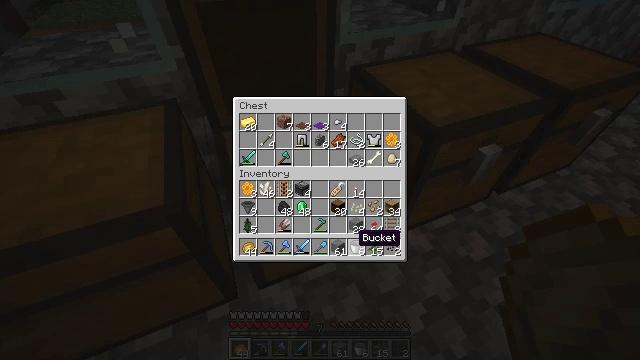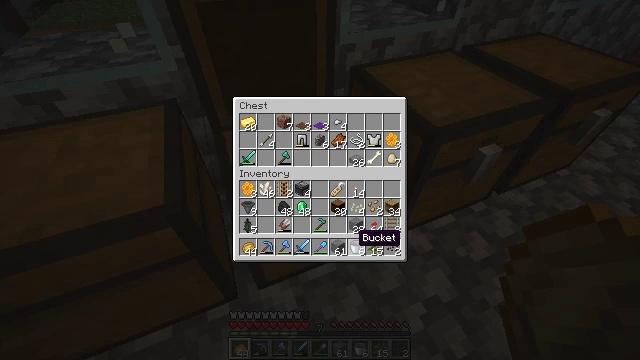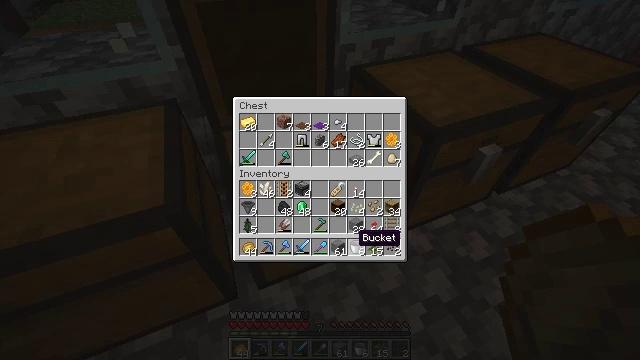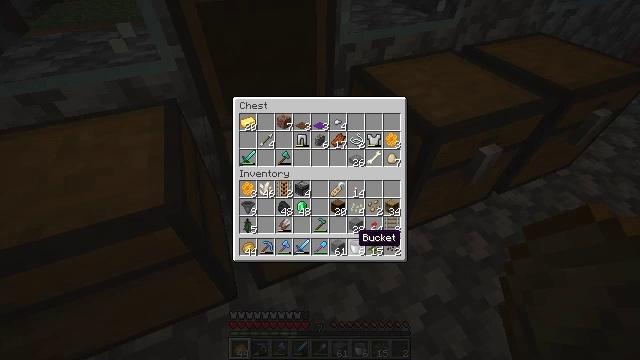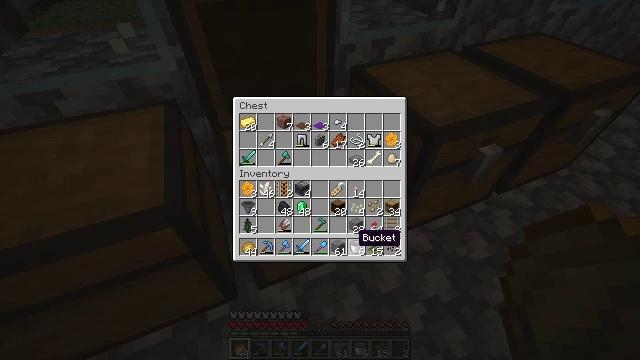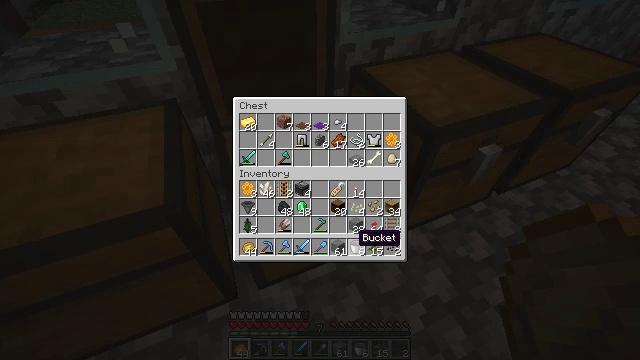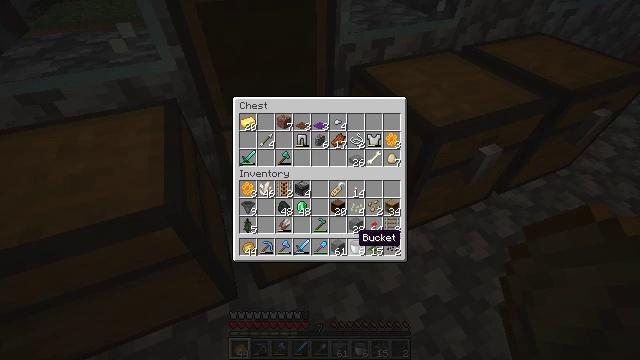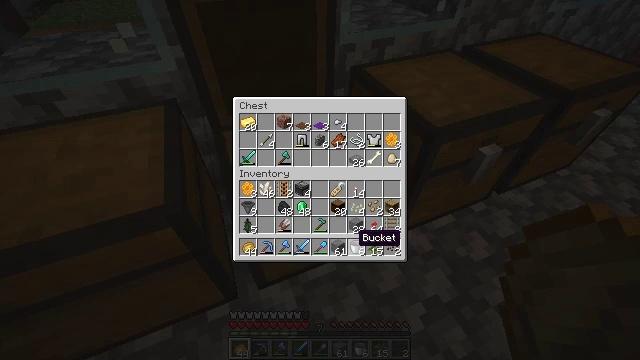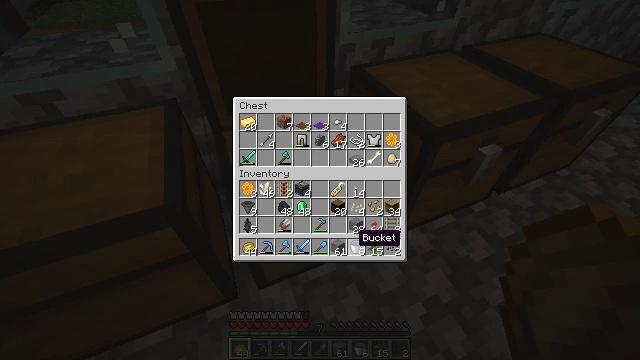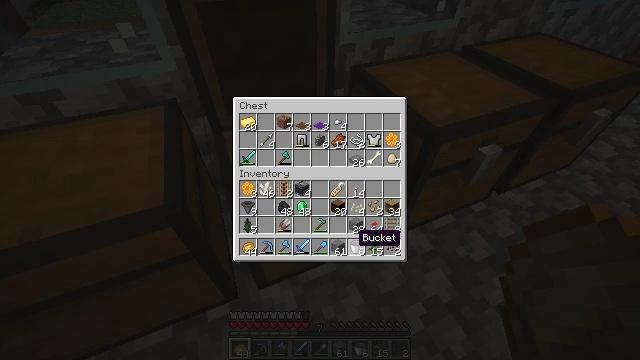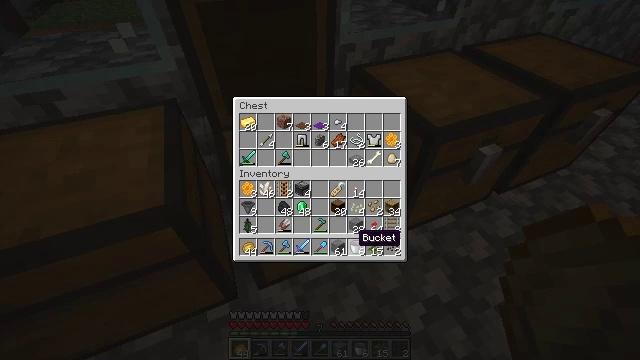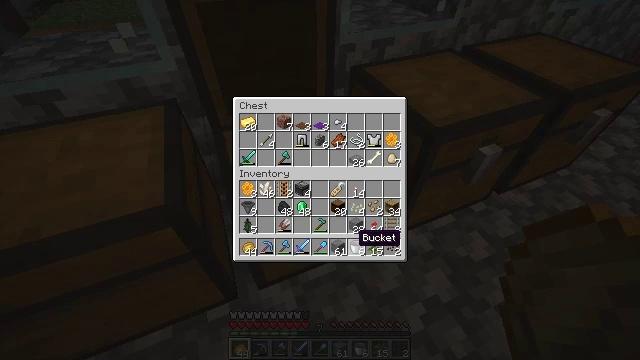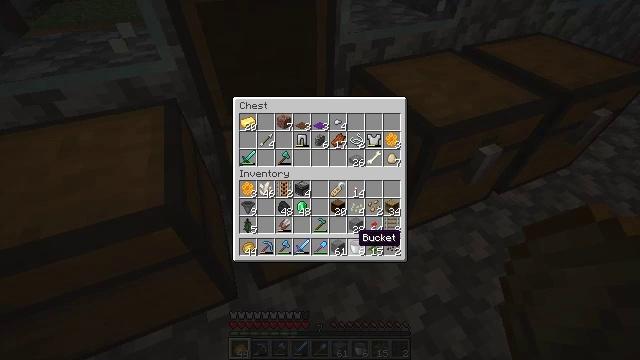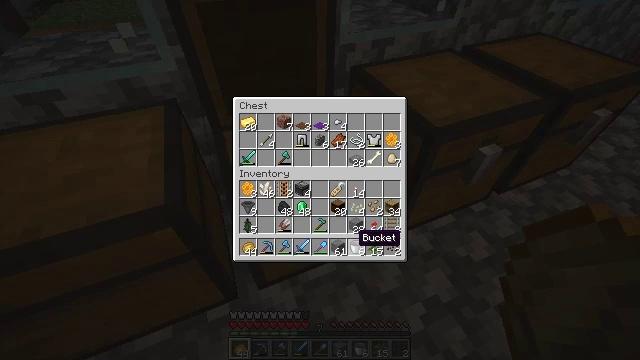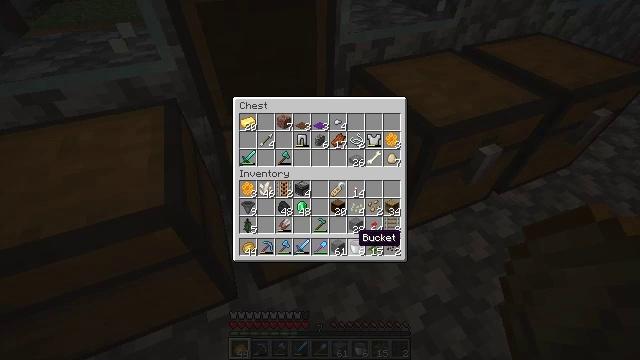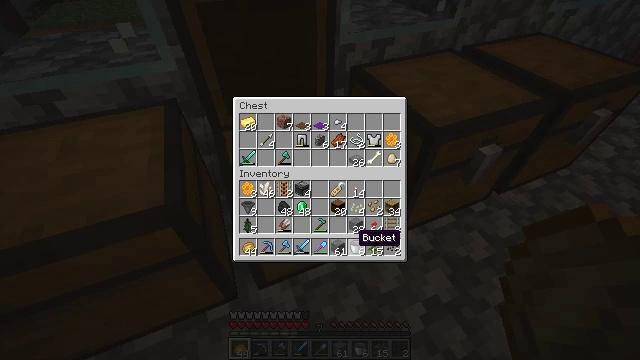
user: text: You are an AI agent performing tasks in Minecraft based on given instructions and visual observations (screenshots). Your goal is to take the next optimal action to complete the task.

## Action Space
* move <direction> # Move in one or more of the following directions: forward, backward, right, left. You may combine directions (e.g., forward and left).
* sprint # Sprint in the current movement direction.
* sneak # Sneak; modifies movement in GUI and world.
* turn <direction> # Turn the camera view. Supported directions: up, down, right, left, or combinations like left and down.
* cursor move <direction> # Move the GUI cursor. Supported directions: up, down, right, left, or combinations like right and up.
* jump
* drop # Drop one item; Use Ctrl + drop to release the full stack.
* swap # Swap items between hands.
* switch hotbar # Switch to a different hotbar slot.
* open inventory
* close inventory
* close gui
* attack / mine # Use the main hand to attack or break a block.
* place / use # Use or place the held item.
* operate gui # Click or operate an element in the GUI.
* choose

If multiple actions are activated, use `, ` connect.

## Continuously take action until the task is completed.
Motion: motion action
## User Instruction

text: Attack the brewing stand to gather it.
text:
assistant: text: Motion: no_op
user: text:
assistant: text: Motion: no_op
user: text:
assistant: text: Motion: no_op
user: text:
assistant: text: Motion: no_op
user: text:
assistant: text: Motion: no_op
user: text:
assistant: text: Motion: no_op
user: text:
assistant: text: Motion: no_op
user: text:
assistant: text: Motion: no_op
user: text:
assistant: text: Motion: no_op
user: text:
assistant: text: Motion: no_op
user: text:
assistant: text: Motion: no_op
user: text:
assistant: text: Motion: no_op
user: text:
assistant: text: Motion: no_op
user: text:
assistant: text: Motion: no_op
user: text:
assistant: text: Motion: no_op
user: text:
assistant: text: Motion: no_op
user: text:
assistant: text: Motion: no_op
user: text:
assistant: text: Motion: no_op
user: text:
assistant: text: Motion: no_op
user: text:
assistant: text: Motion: no_op
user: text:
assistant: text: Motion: no_op
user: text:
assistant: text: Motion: no_op
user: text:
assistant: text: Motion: no_op
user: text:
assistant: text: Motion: no_op
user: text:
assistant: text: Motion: no_op
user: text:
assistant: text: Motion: no_op
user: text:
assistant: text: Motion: no_op
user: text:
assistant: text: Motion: no_op
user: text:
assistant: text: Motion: no_op
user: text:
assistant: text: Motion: no_op